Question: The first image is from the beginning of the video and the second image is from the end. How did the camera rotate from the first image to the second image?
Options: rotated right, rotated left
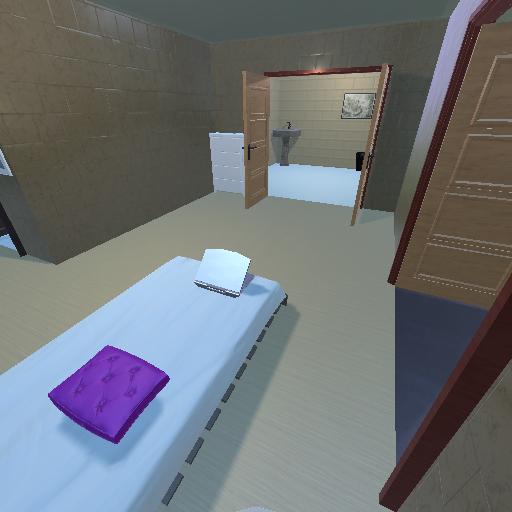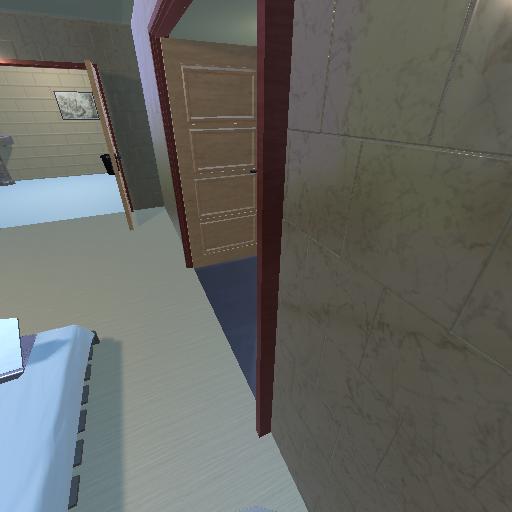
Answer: rotated right